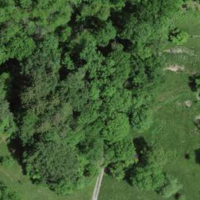
EUNIS habitat code: 44
Species observed at this site:
Neotinea ustulata